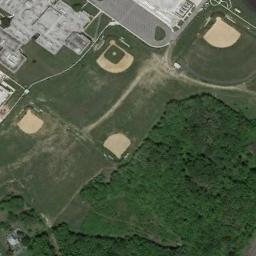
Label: baseball_diamond